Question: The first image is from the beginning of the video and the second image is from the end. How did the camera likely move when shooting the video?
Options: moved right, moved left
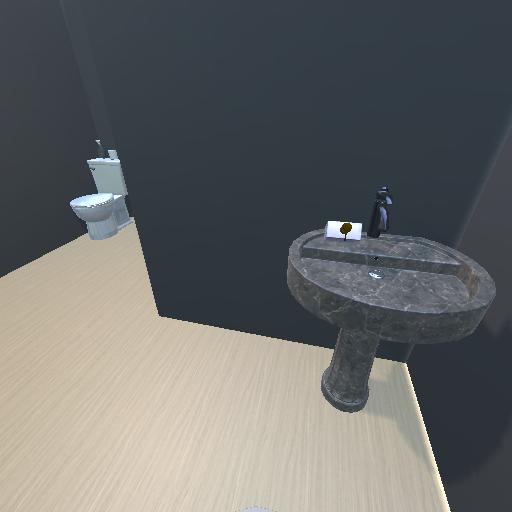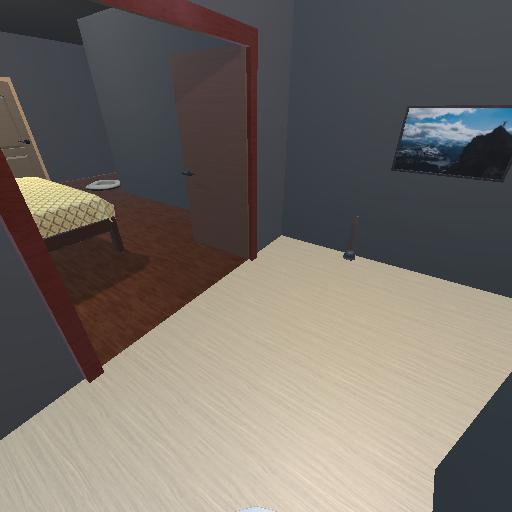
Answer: moved right